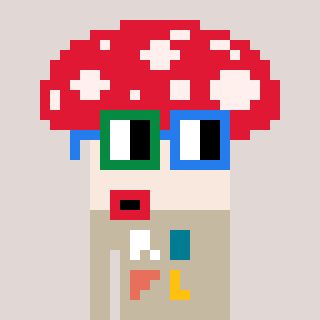
a pixel art character with square green and blue glasses, a mushroom-shaped head and a bege-colored body on a warm background